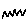
Label: zigzag